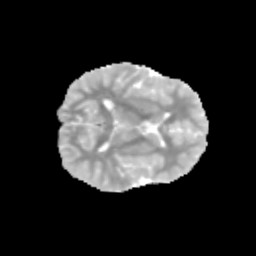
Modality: MD
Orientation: axial
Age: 13
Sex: female
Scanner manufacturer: siemens
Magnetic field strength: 3 T
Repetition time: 3.8 s
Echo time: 0.07 s